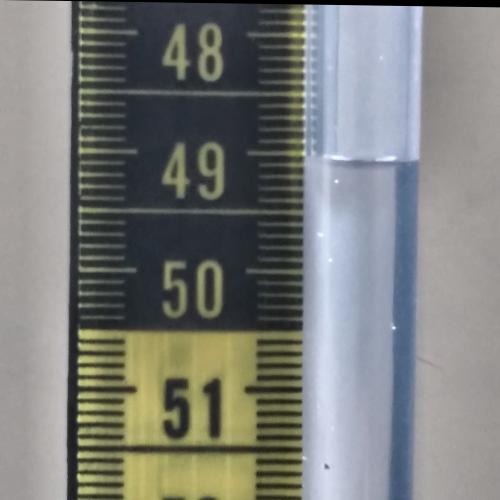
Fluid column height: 49.0 cm